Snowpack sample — Buffalo Mountain, Silverthorne, Colorado, USA (2/22/26, 2:02 PM MST)
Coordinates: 39.622, -106.113
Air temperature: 33 °F
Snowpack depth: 63 cm
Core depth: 20 cm
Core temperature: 23 °F
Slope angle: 11°, slope face: 116°
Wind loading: low
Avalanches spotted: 0
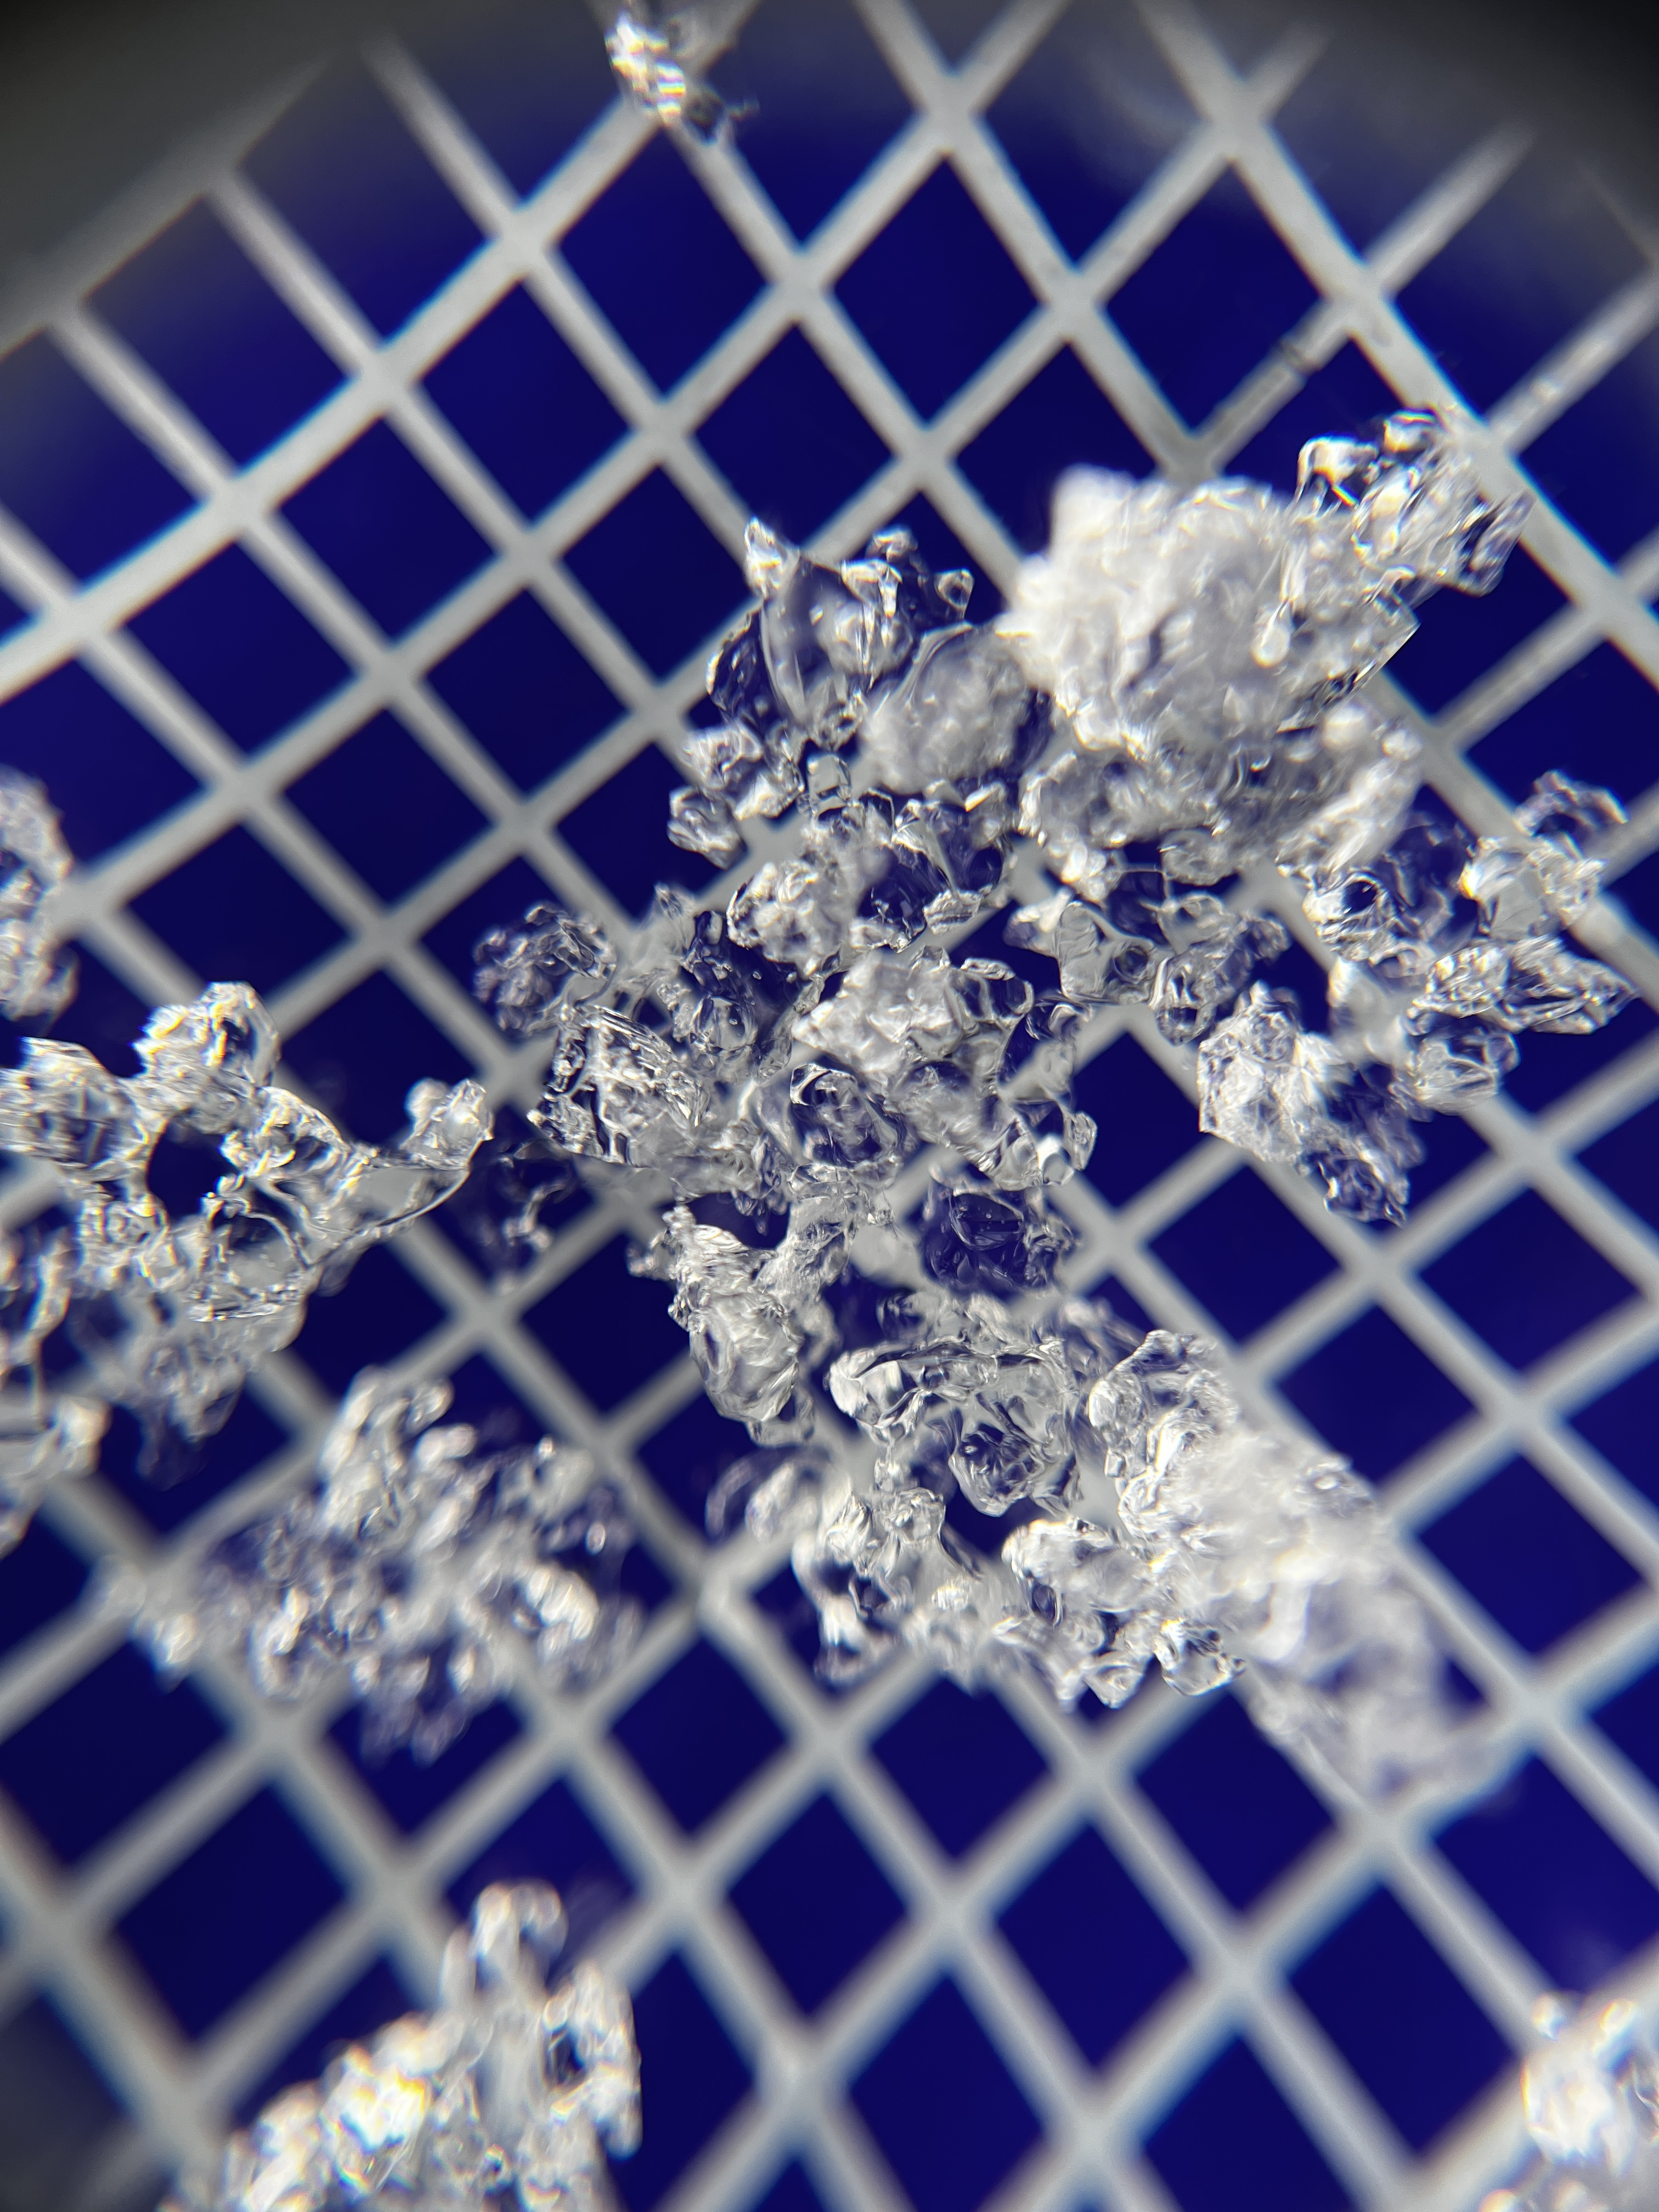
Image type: magnified_profile
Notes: In a firebreak similar to site 1, minimal wind loading with no spotted avalanches (not many faces in view though)